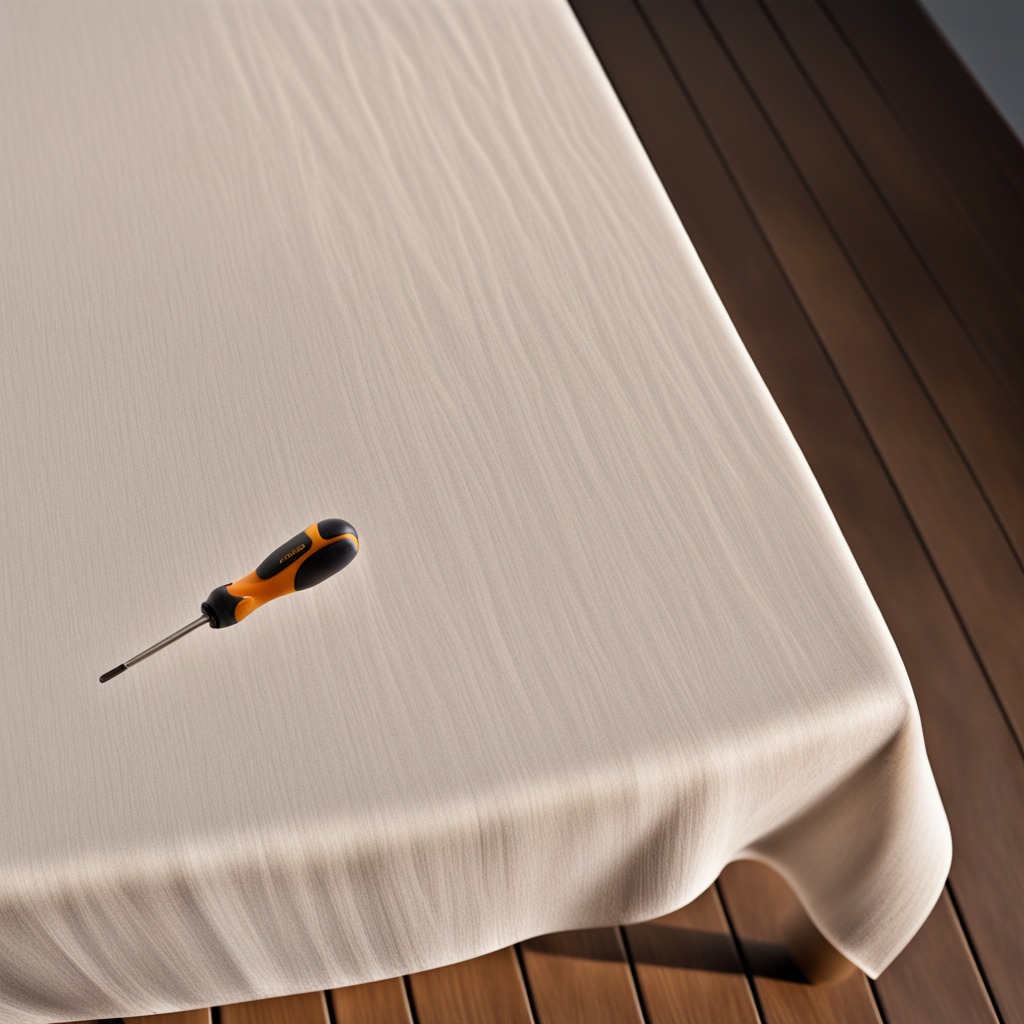
A screwdriver lies on the wooden table in an outdoor workshop during daytime bright natural light soft shadows worn but beneath the cloth.